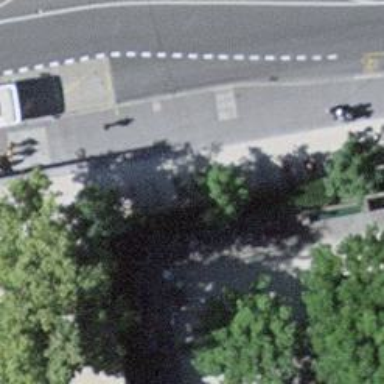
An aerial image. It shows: Bench.